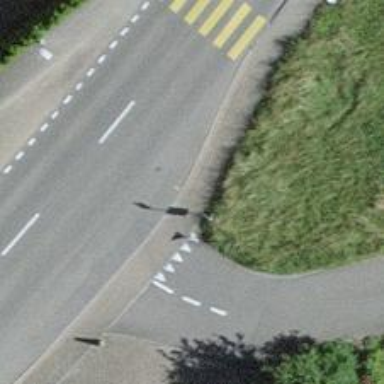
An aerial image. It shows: Bus stop with platform for public transport.